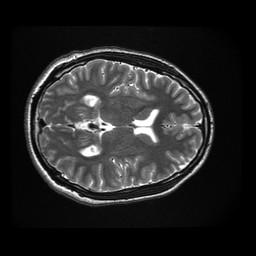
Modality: T2w
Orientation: axial
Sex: male
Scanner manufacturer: ge
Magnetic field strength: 3 T
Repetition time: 5 s
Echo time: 0.1019 s